Aerial crown-view tile of a tropical tree (Barro Colorado Island, Panama), acquired 20241216:
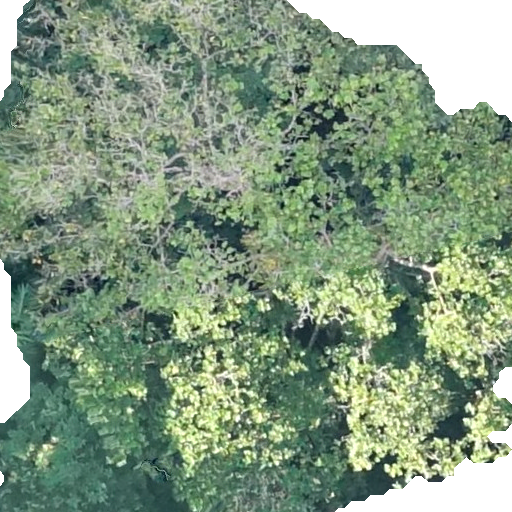
Species: Anacardium excelsum
GBIF accepted scientific name: Anacardium excelsum
Crown area: 399.3 m²